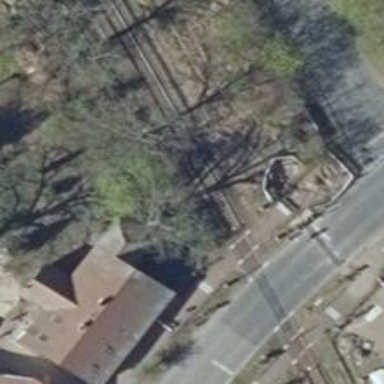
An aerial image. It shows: Railway crossing with full barrier.